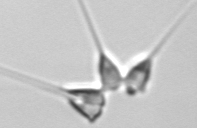
Label: Asterionellopsis_glacialis